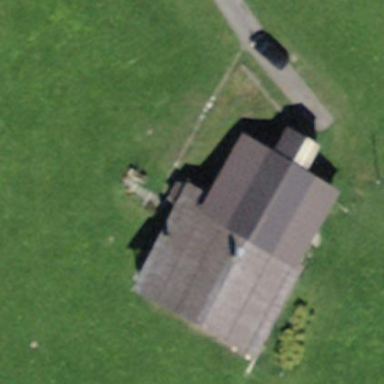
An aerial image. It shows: Farm building.